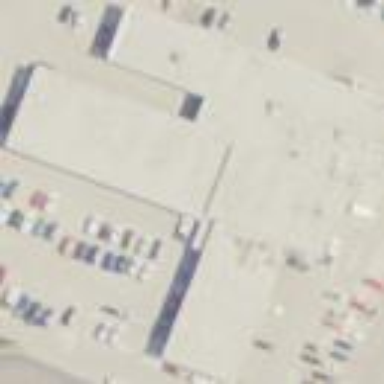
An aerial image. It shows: Industrial building housing car shop.